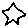
Label: star